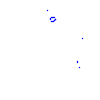
Particle: proton